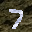
Label: 7